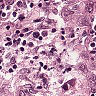
Metastatic tissue present: yes